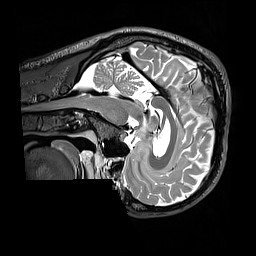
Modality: T2w
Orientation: sagittal
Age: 36
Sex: male
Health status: healthy
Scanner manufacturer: siemens
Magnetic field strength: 3 T
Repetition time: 3.2 s
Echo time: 0.568 s